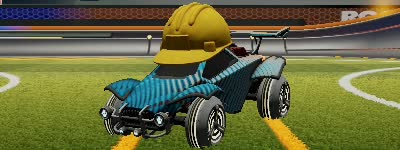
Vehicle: octane